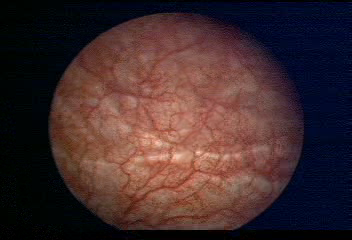
Modality: WLC
Class: Normal mucosa
Bladder cancer association: No